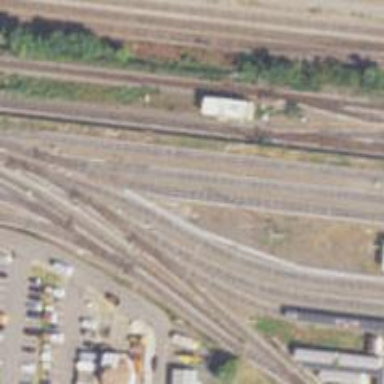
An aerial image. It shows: Electrified rail service yard.